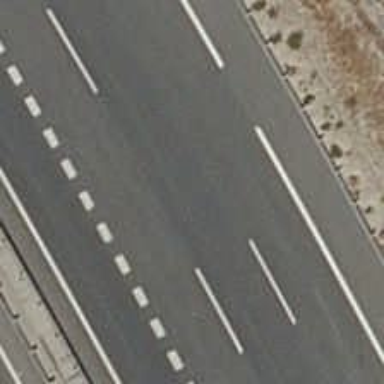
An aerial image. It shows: Motorway link.